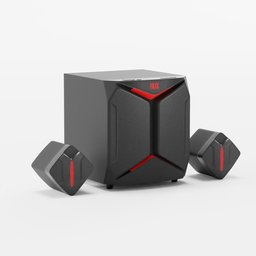
Label: electronics